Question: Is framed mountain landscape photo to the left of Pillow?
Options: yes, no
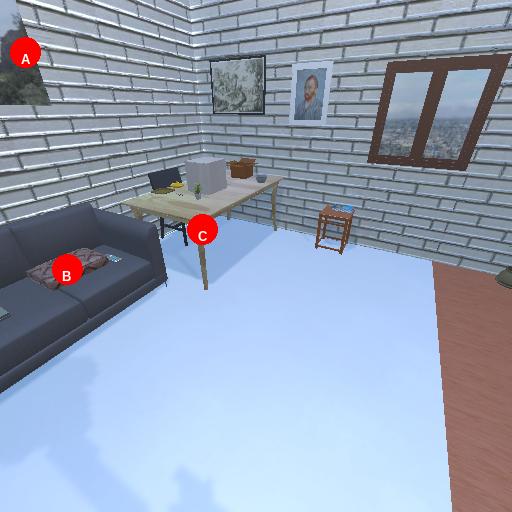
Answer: yes